Question: I am trying to understand the different composition modes of QPainter, but the alpha channel still obscure for me.
Lets see the following example:
'''
QPainter painter(this);
painter.setCompositionMode(QPainter::CompositioMode_SourceOver);
painter.drawPixmap(rect(), QPixmap(":/Background_1.png"));
painter.setCompositionMode(QPainter::CompositioMode_SourceAtop);
painter.drawPixmap(rect(), QPixmap(":/Background_2.png"));
'''
The first image is drawn correctly with alpha channel. The second image should only cover those part that are not transparent in the first image, but it actually cover 100%.
Lets see the second example:
'''
QPainter painter(this);
painter.setCompositionMode(QPainter::CompositioMode_Source); //Changed here
painter.drawPixmap(rect(), QPixmap(":/Background_1.png"));
painter.setCompositionMode(QPainter::CompositioMode_SourceAtop);
painter.drawPixmap(rect(), QPixmap(":/Background_2.png"));
'''
In this case, the first image apply without alpha channel, but the second image is applied correctly (only on covering non-transparent regions of the image_1).
My question is:
How to apply the first image with SourceOver capabilities, and then the second image with SourceAtop (with destination alpha of the first image)?

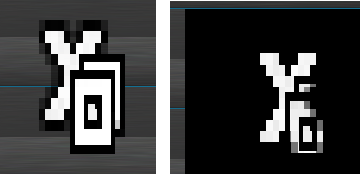
Answer: You need to compose on separate buffers.
'''
QPainter painter;
QImage image(size(), QImage::Format_ARGB32);
image.fill(0);
painter.begin(&image);
painter.setCompositionMode(QPainter::CompositionMode_SourceOver);
painter.drawPixmap(rect(), QPixmap("Background_1.png"));
painter.setCompositionMode(QPainter::CompositionMode_SourceAtop);
painter.drawPixmap(rect(), QPixmap("Background_2.png"));
painter.end();
painter.begin(this);
painter.drawPixmap(rect(), QPixmap("clouds-05.jpg"));
painter.drawImage(rect(), image);
painter.end();
'''